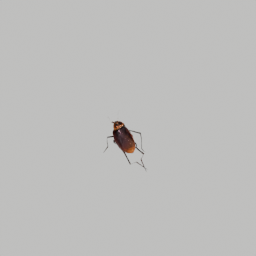
Label: animals